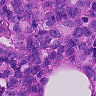
Metastatic tissue present: yes